Question: I am relatively new to D3 working with a very large data set and trying to create a very large array of pie charts. However I cannot figure out how to place tittles at the very top of each pie chart.
My data that I am using is currently in a csv format like this and the fruits would be the labels I want for the pie charts
'''
[apple,90,36,2]
[pear,36,36,3]
[grape,19,13,0]
'''
I have pasted my code bellow with the data that works for it included bellow. Also I would ultimately like to be able to zoom into the data and look at it from a zoomed out feature like this:
<URL>

If anybody has an idea to effectively convey this it would be greatly appreciated.
'''
<!DOCTYPE html>
<html>
<head>
<meta http-equiv="Content-Type" content="text/html;charset=utf-8"/>
<title>Multiple Pie Charts</title>
<script type="text/javascript" src="http://mbostock.github.com/d3/d3.js?2.4.5"></script>
<script type="text/javascript" src="http://mbostock.github.com/d3/d3.layout.js?2.4.5"></script>
<style type="text/css">
body {
text-align: center;
}
</style>
</head>
<body>
<script type="text/javascript">
var data = [
[90,36,2],
[36,36,3],
[19,13,0],
]
var m = 10,
r = 100,
z = d3.scale.category20c();
var svg = d3.select("body").selectAll("svg")
.data(data)
.enter().append("svg:svg")
.attr("width", (r + m) * 2)
.attr("height", (r + m) * 2)
.append("svg:g")
.attr("transform", "translate(" + (r + m) + "," + (r + m) + ")");
svg.selectAll("path")
.data(d3.layout.pie())
.enter().append("svg:path")
.attr("d", d3.svg.arc()
.innerRadius(r / 2)
.outerRadius(r))
.style("fill", function(d, i) { return z(i); });
</script>
</body>
</html>
'''
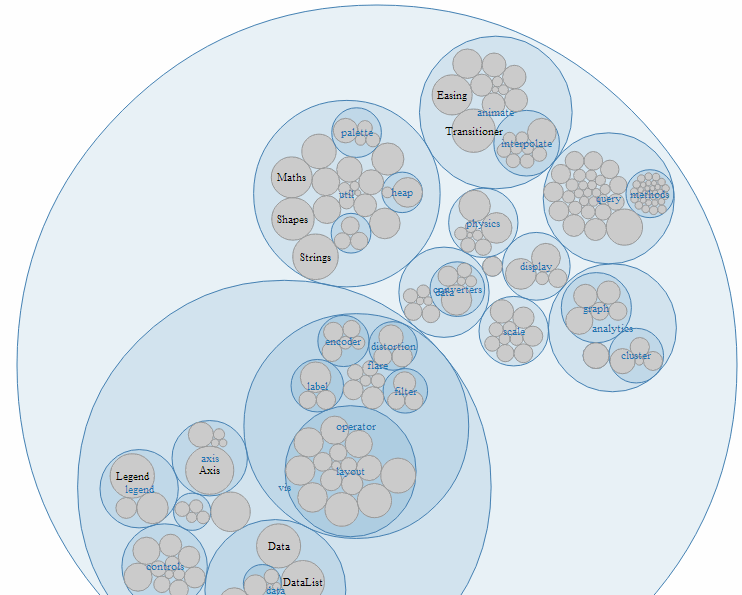
Answer: Figured it out
'''
<!DOCTYPE html>
<meta charset="utf-8">
<style>
body {
font: 10px sans-serif;
}
svg {
padding: 10px 0 0 10px;
}
.arc {
stroke: #fff;
}
</style>
<body>
<script src="http://d3js.org/d3.v3.min.js"></script>
<script>
var radius = 74,
padding = 10;
var color = d3.scale.ordinal()
.range(["#98abc5", "#8a89a6", "#7b6888", "#6b486b", "#a05d56", "#d0743c", "#2B8429"]);
var arc = d3.svg.arc()
.outerRadius(radius)
.innerRadius(radius - 30);
var pie = d3.layout.pie()
.sort(null)
.value(function(d) { return d.population; });
d3.csv("data1.csv", function(error, data) {
color.domain(d3.keys(data[0]).filter(function(key) { return key !== "fruit"; }));
data.forEach(function(d) {
d.ages = color.domain().map(function(name) {
return {name: name, population: +d[name]};
});
});
var legend = d3.select("body").append("svg")
.attr("class", "legend")
.attr("width", radius * 2)
.attr("height", radius * 2)
.selectAll("g")
.data(color.domain().slice().reverse())
.enter().append("g")
.attr("transform", function(d, i) { return "translate(0," + i * 20 + ")"; });
legend.append("rect")
.attr("width", 18)
.attr("height", 18)
.style("fill", color);
legend.append("text")
.attr("x", 24)
.attr("y", 9)
.attr("dy", ".35em")
.text(function(d) { return d; });
var svg = d3.select("body").selectAll(".pie")
.data(data)
.enter().append("svg")
.attr("class", "pie")
.attr("width", radius * 2)
.attr("height", radius * 2)
.append("g")
.attr("transform", "translate(" + radius + "," + radius + ")");
svg.selectAll(".arc")
.data(function(d) { return pie(d.ages); })
.enter().append("path")
.attr("class", "arc")
.attr("d", arc)
.style("fill", function(d) { return color(d.data.name); });
svg.append("text")
.attr("dy", ".35em")
.style("text-anchor", "middle")
.text(function(d) { return d.fruit; });
});
</script>
'''